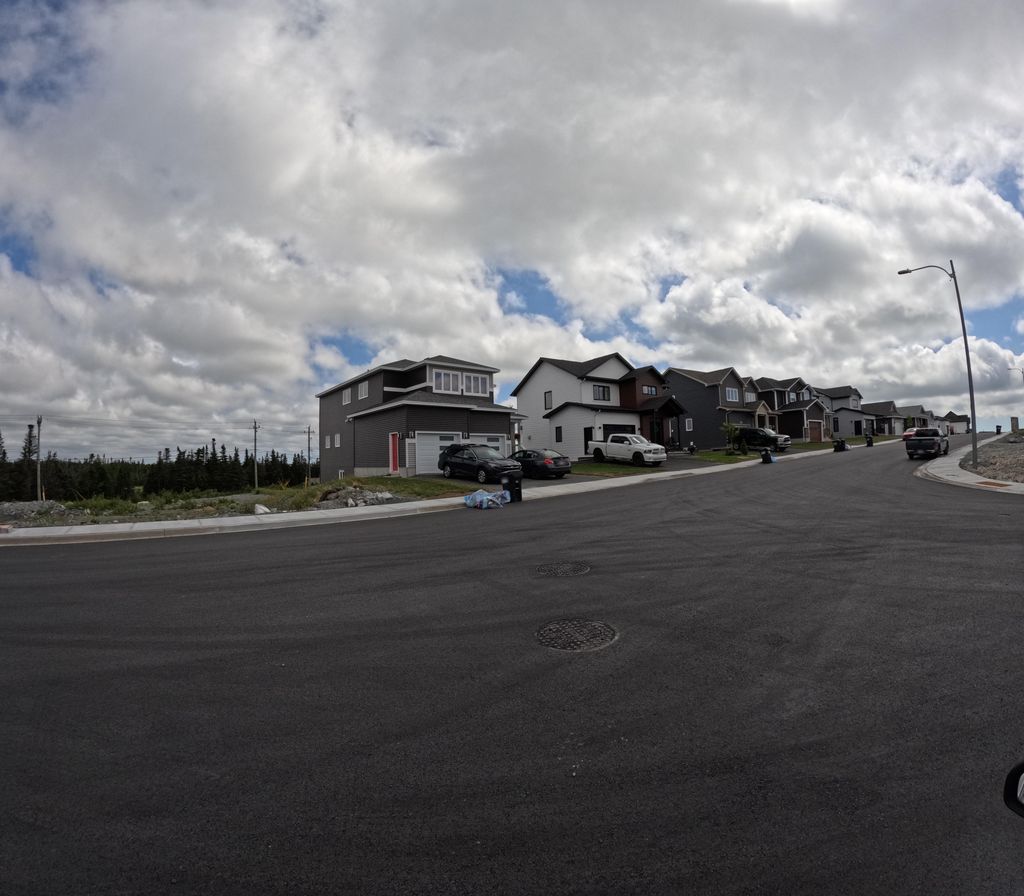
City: st_johns